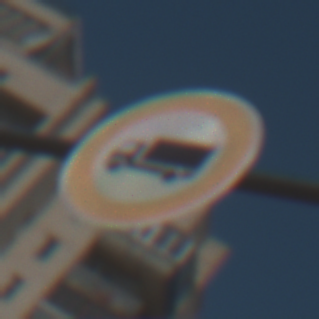
Verkehrszeichen: VerbotFuerKraftfahrzeugeUeberDreiKommaFuenfTonnen
Umgebung: Outdoor, Urban
Tageszeit: Midday
Wetter: Clear
Licht: Natural
Jahreszeit: NotSpecified
Kontrast: HighContrast